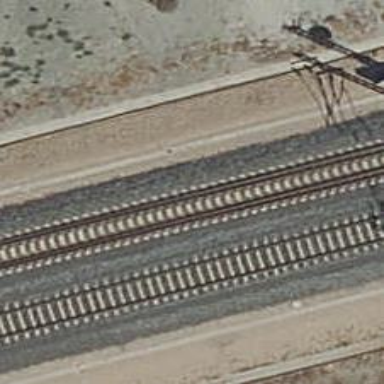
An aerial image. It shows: Railway switch.